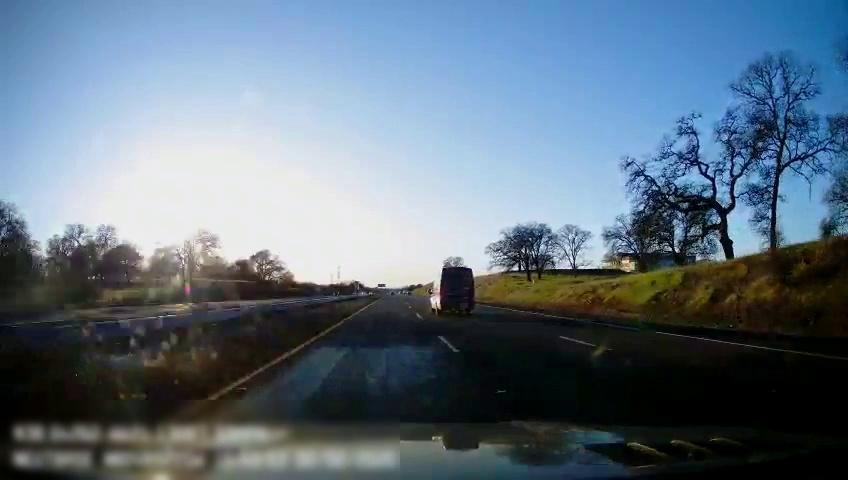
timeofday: Day
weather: Sunny
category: Drivable Space
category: Drivable Space
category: Vehicles | Truck
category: Lanes | Current Lane
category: Lanes | Current Lane
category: Lanes | Alternate Lane
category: Lanes | Alternate Lane